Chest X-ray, PA view. Patient: 26 years old, sex M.
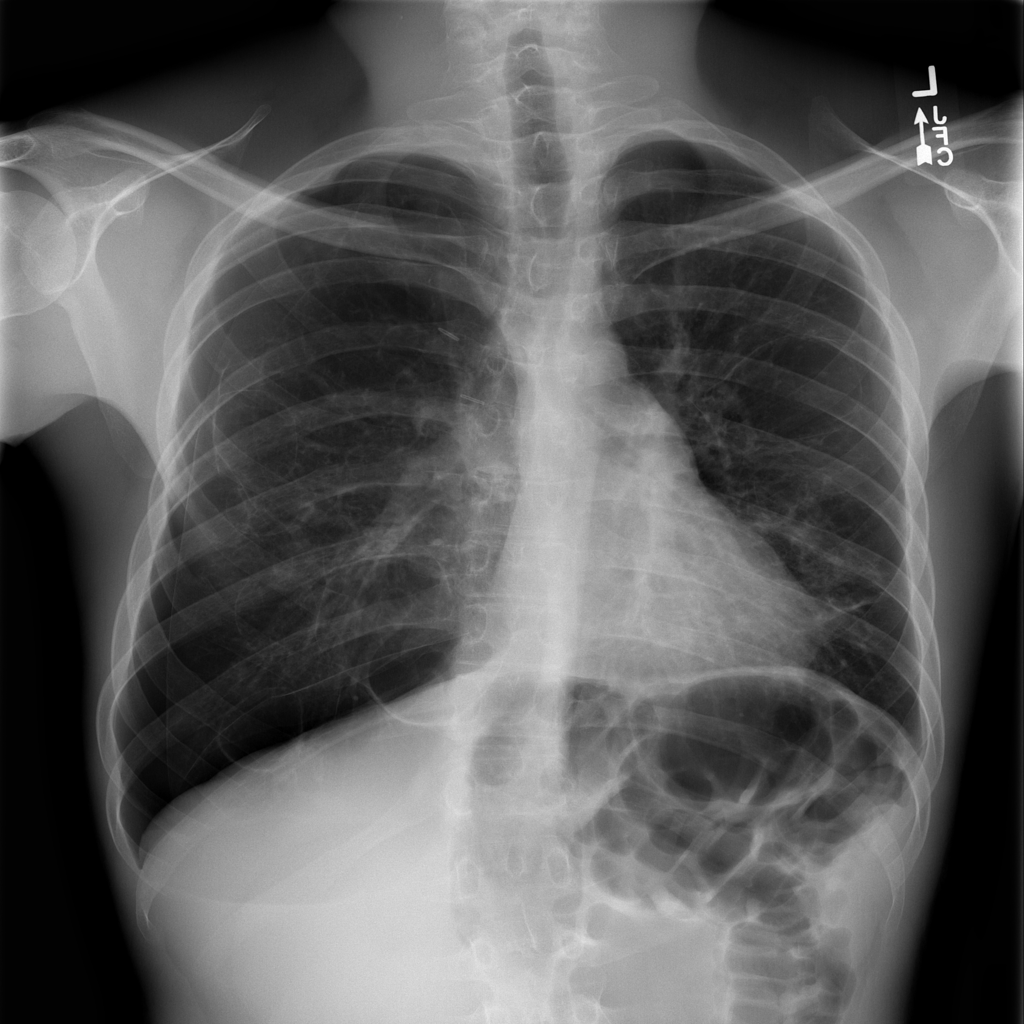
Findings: Pneumothorax